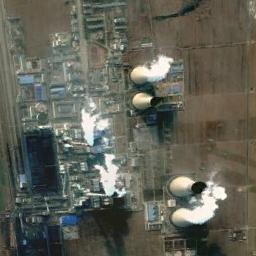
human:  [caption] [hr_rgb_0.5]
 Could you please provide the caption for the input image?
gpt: Many buildings are near the thermal power station .

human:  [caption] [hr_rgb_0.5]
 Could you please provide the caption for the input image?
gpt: The thermal power station is next to some buildings with white mist above .

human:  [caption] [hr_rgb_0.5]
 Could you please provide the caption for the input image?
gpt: There are four thermal power stations in the picture, divided into two groups .

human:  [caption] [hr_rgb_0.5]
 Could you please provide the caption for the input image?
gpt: In the thermal power station there are mechanical equipment, pipelines, Four cooling towers, two are steaming .

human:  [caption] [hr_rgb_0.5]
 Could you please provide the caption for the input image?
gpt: There are many buildings and several chimneys on the thermal power station .